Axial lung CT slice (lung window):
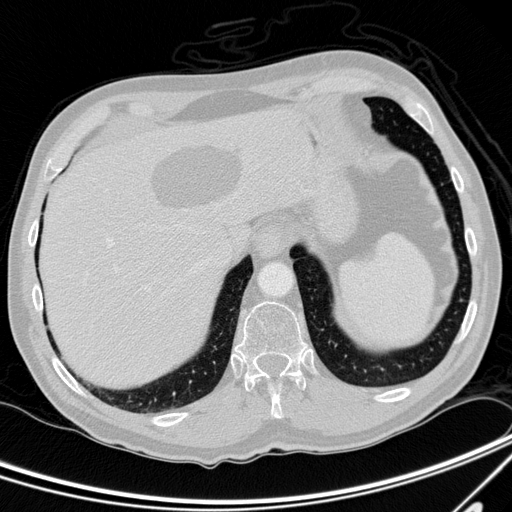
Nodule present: no